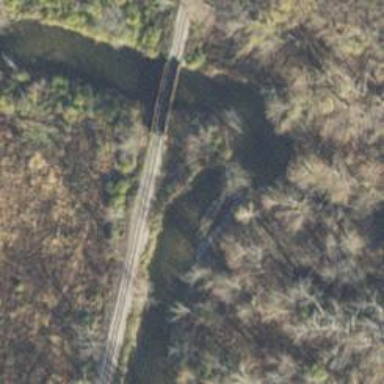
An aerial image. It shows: Railway bridge.